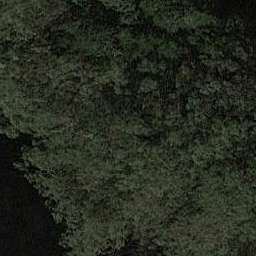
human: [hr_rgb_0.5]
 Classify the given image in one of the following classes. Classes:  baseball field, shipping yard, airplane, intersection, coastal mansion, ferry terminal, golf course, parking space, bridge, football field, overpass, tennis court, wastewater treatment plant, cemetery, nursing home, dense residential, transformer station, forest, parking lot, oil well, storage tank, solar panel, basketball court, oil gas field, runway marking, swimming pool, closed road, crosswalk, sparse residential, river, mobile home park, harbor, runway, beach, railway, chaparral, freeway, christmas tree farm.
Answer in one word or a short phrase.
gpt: forest